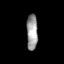
Tissue: prostate
Cell type: T cells
Senescence score: 0.317
Nuclear area (px): 385
Mean DAPI intensity: 157.109